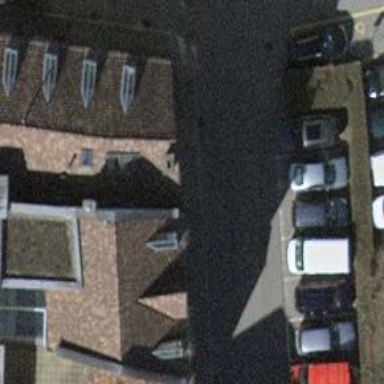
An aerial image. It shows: Building with gabled roof covered in brown roof tiles. The roof orientation is across. The building's color is salmon.